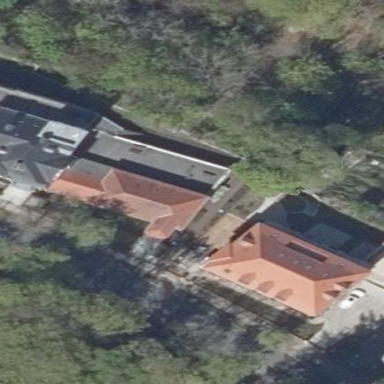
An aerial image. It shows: White government building with hipped roof made of red roof tiles.